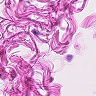
Metastatic tissue present: no